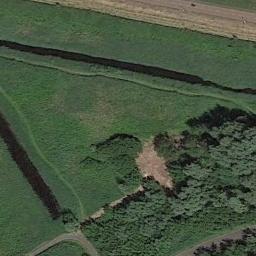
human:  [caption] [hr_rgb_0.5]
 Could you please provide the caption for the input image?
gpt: This meadow has dense grasses and some trees and two channels go through the meadow .

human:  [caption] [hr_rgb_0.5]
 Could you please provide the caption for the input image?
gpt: There is a road and some trees next to the meadow .

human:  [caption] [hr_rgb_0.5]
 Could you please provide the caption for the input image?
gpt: Some trees are on the meadow .

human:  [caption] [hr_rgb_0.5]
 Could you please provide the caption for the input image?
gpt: The entire image is dominated by grass .

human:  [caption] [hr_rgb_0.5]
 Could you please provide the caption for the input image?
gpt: There are some green trees and a road beside the meadow .